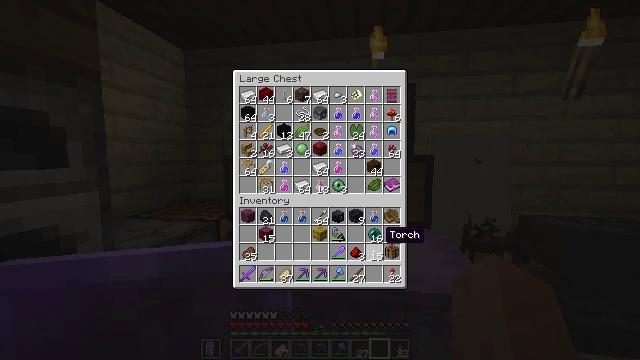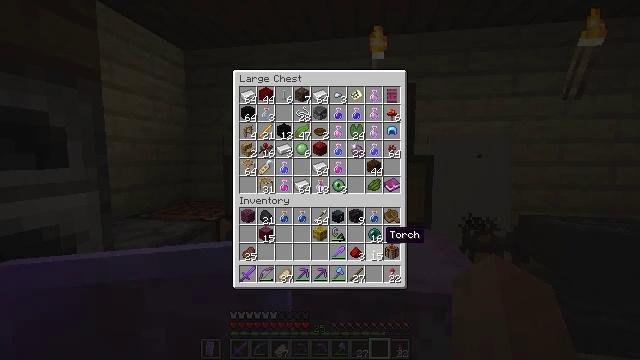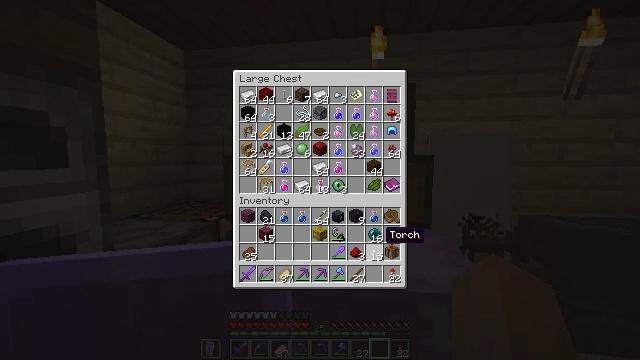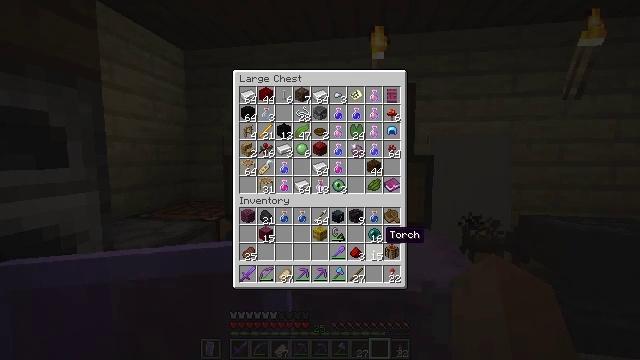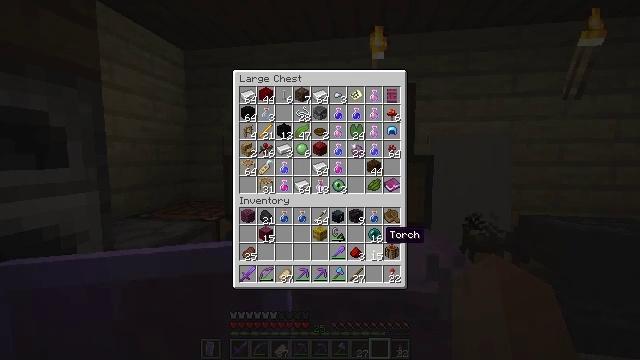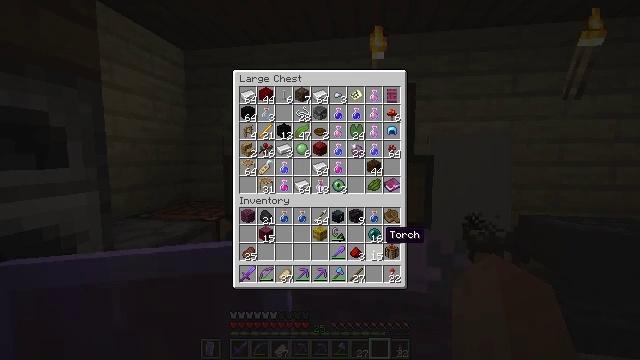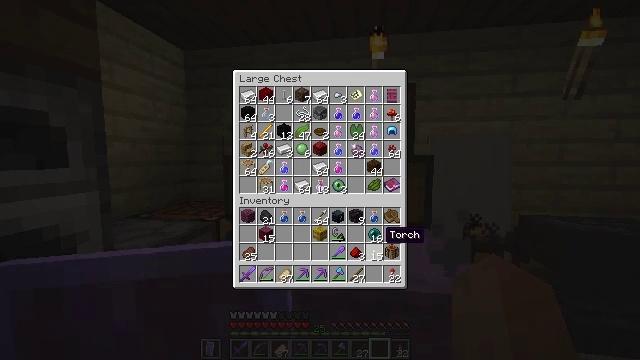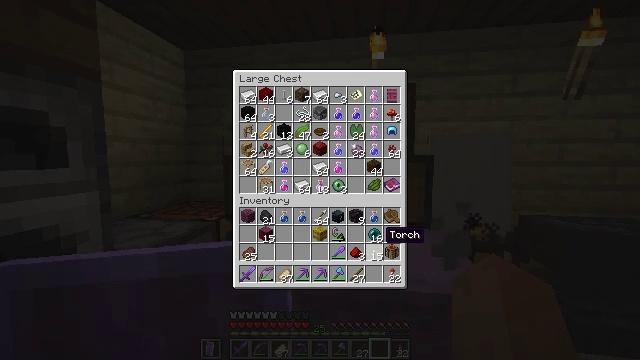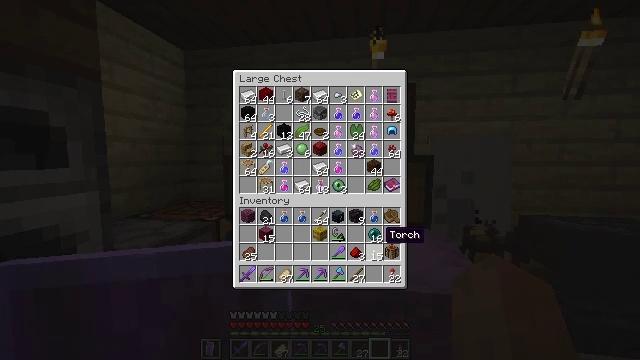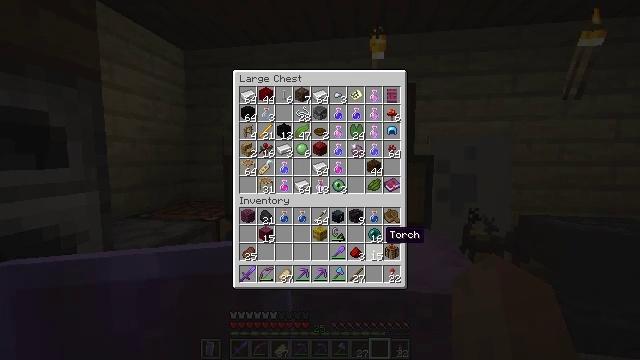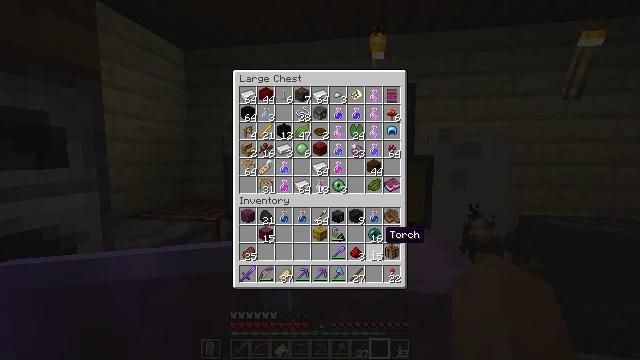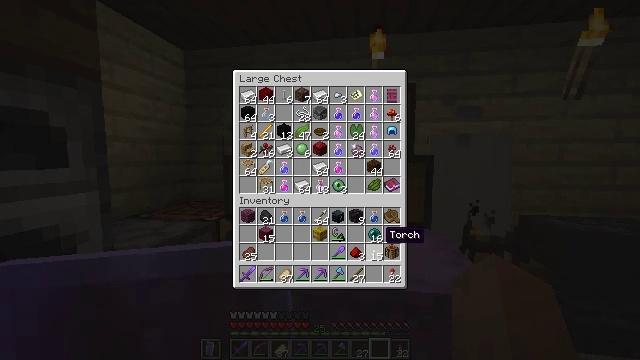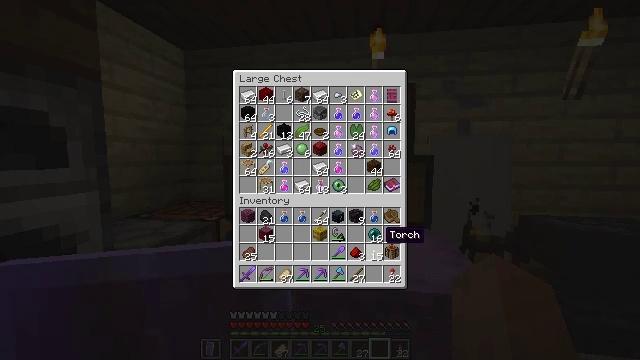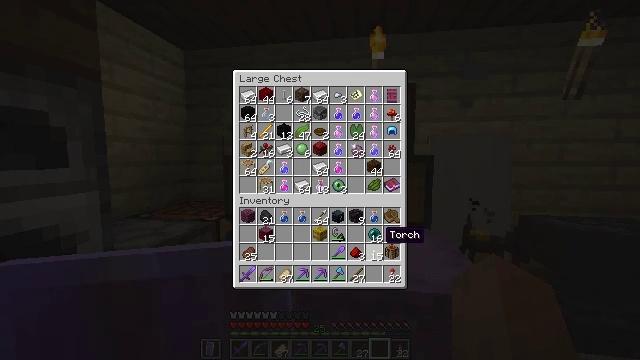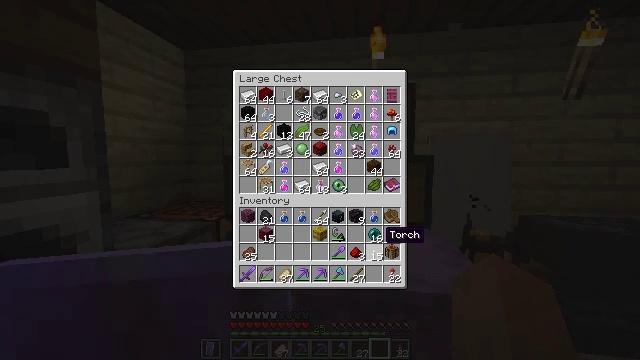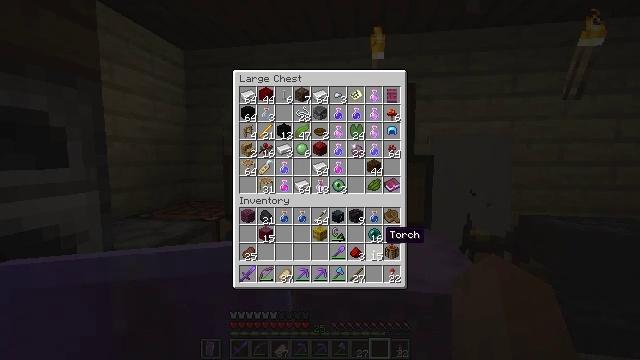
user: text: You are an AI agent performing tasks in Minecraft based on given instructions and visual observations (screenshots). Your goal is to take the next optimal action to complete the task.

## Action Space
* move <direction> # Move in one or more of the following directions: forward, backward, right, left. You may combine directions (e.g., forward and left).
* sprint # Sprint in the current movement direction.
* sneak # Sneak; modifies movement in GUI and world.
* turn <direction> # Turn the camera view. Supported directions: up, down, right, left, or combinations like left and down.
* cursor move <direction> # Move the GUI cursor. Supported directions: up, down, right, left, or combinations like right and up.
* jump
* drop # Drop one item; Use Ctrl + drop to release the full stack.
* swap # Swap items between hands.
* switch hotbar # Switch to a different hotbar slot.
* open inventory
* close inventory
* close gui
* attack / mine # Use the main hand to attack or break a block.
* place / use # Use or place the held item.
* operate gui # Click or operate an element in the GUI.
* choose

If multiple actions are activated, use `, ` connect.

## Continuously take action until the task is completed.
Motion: motion action
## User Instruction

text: Transform crimson stems into crimson planks.
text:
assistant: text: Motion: no_op
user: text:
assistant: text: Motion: no_op
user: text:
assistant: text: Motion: no_op
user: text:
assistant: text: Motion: no_op
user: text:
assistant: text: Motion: no_op
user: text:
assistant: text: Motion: no_op
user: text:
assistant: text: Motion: no_op
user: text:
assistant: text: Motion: no_op
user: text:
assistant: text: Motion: no_op
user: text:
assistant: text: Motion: no_op
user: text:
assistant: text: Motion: no_op
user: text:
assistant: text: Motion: no_op
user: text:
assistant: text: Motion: no_op
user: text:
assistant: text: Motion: no_op
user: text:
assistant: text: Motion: no_op
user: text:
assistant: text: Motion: no_op
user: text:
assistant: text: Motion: no_op
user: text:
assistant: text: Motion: no_op
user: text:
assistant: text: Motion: no_op
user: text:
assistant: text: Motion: no_op
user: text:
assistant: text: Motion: no_op
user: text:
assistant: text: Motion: no_op
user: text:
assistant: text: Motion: no_op
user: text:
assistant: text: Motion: no_op
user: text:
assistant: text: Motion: no_op
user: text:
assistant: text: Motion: no_op
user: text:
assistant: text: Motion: no_op
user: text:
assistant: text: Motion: no_op
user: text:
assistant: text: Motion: no_op
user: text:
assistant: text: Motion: no_op